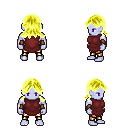
a pixel art fantasy rpg character, male body template, dark elf, purple skin, maroon tunic, gold greaves, gold loose hair, cloth bracers, four views (front, back, left, right), 2x2 character sprite sheet, small pixel art, hard edges, no anti-aliasing